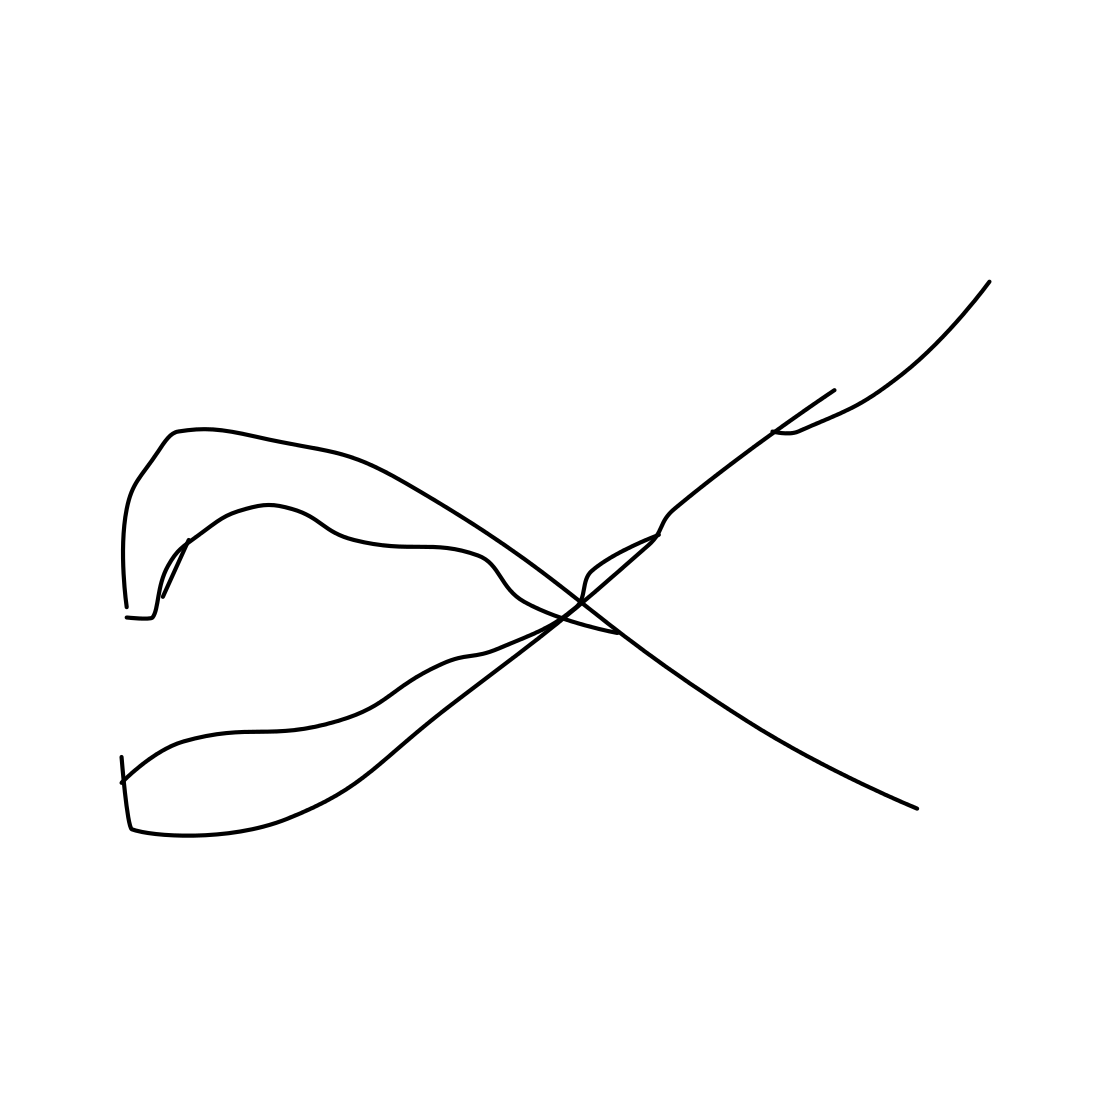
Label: scissors